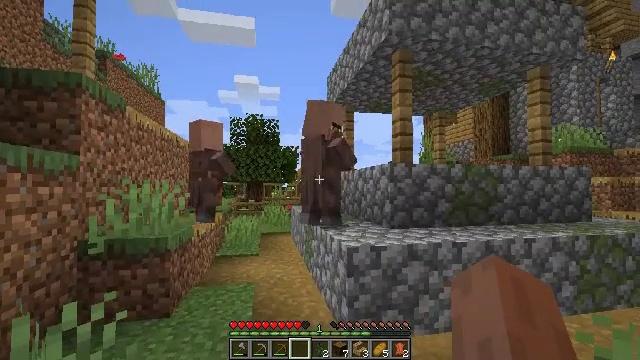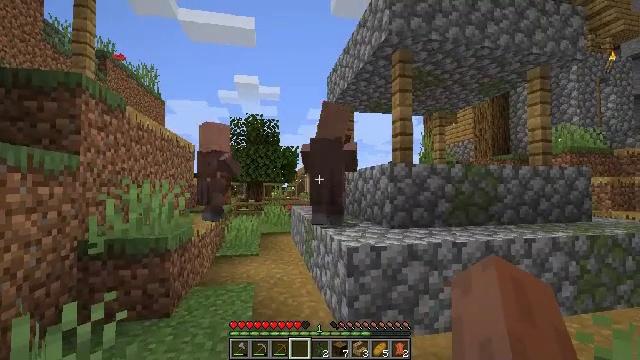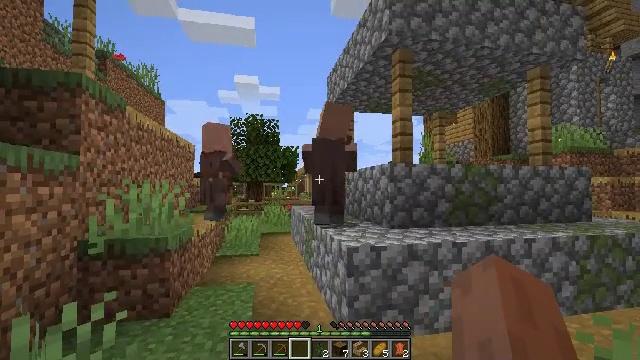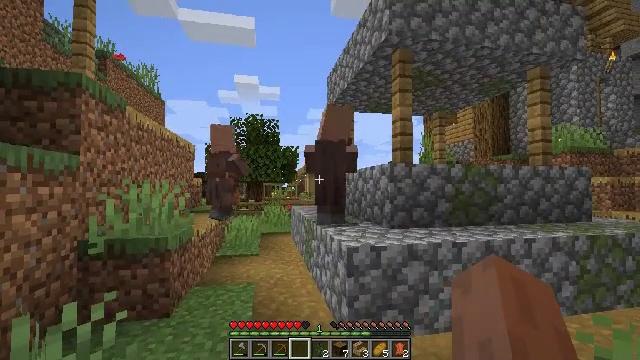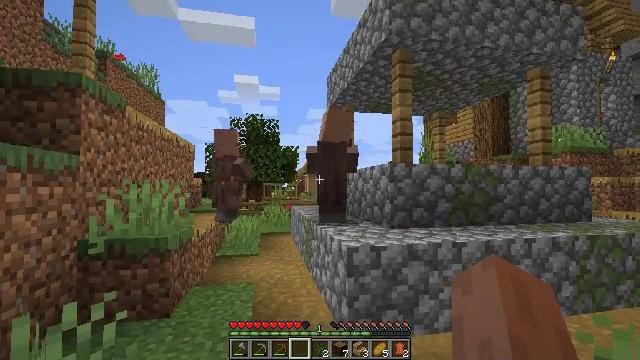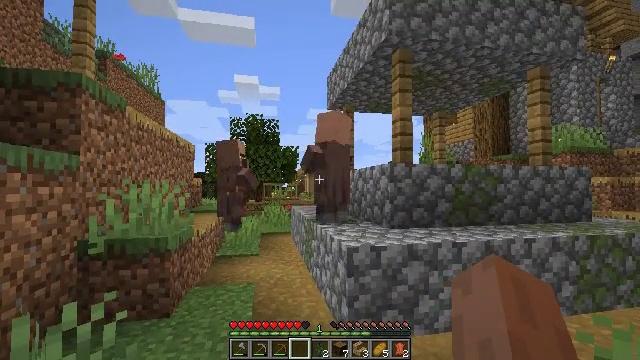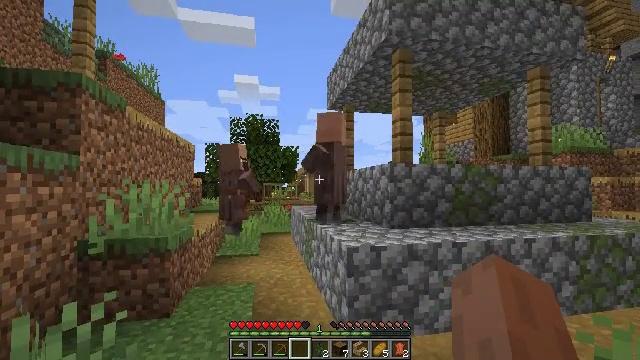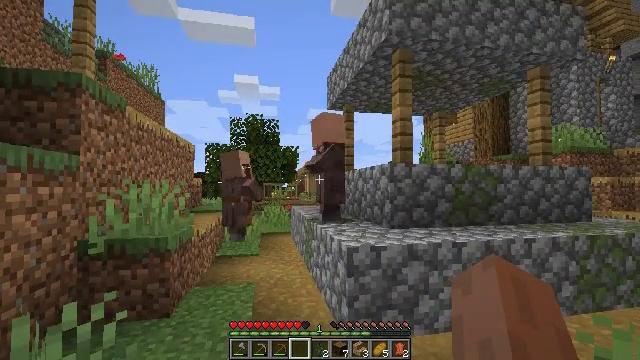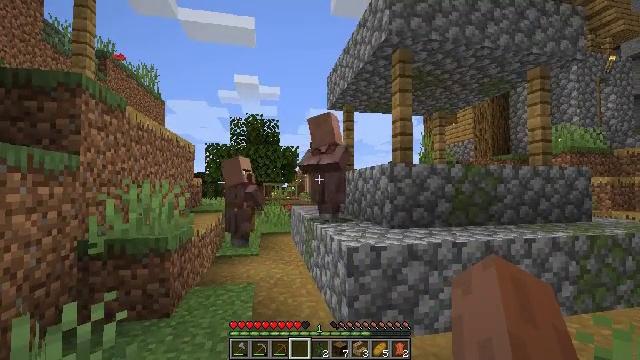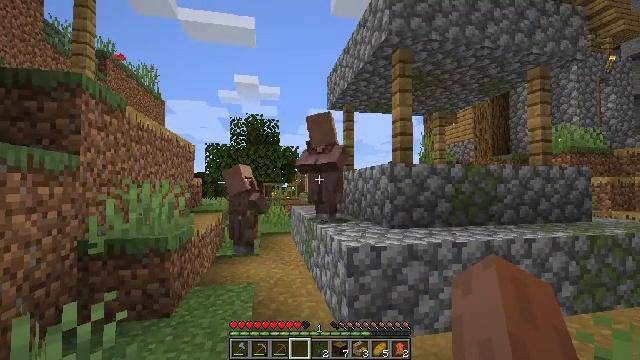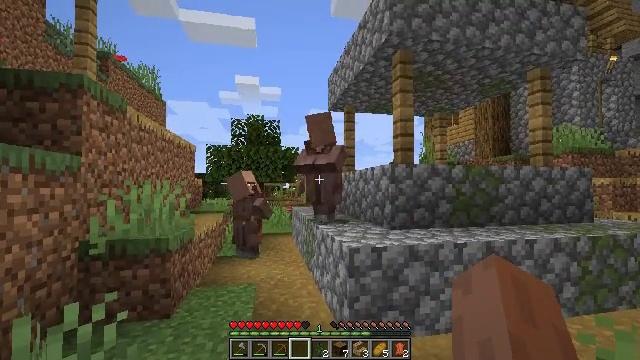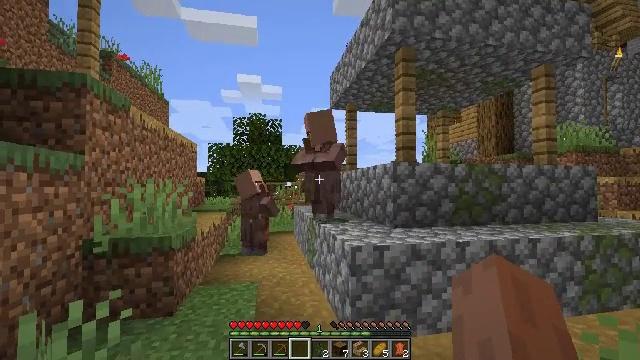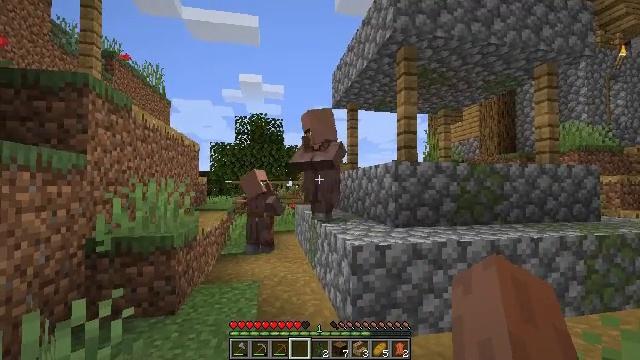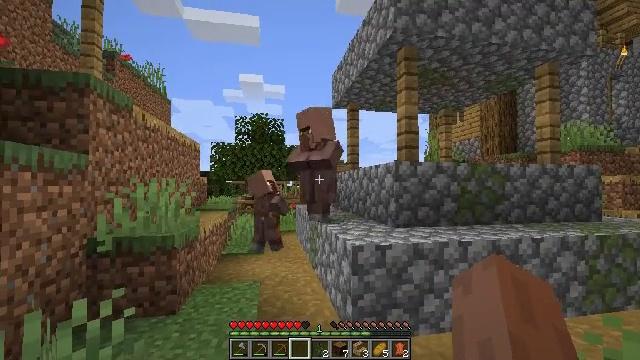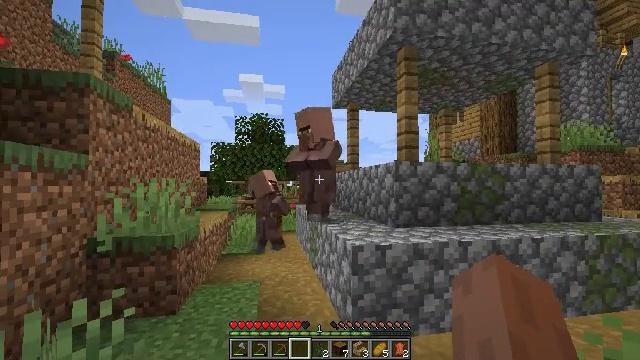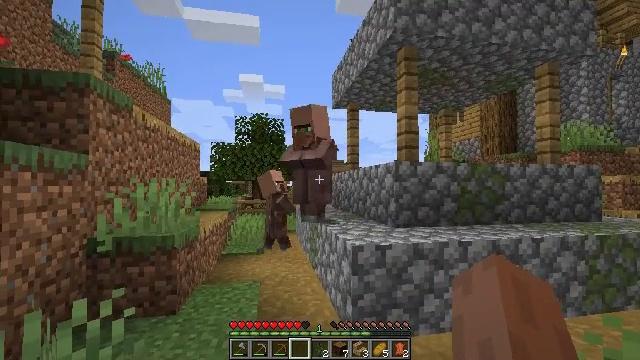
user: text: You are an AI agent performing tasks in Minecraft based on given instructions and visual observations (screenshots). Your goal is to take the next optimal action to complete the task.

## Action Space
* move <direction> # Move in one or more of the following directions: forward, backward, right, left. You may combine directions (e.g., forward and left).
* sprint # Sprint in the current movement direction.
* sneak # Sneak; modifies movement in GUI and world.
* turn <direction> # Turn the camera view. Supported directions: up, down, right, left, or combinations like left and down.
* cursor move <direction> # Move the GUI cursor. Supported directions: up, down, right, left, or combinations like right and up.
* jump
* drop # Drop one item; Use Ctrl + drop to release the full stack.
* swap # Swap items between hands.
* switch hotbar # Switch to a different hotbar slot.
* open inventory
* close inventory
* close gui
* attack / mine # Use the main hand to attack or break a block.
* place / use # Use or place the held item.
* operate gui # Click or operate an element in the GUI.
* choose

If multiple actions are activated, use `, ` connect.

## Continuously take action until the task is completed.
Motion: motion action
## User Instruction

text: Attack the fletching table to break it.
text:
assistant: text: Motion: no_op
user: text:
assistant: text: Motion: use / place
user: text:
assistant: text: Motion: use / place
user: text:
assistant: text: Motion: use / place
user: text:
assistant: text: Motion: use / place
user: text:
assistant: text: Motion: no_op
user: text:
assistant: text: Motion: no_op
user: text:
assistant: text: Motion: no_op
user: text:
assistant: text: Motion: no_op
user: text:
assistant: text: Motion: no_op
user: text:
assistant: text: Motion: no_op
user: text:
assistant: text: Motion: no_op
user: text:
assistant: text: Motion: no_op
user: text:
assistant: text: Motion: no_op
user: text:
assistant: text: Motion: no_op
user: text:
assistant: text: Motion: no_op
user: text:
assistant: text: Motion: no_op
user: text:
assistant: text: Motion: move back
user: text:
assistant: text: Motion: move back
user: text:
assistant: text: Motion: move back
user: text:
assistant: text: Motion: move back, turn left and down
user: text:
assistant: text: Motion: turn left and down
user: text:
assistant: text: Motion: no_op
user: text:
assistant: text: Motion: no_op
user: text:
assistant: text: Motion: turn down
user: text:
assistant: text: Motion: turn down
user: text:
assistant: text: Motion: no_op
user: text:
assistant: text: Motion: no_op
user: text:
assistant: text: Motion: no_op
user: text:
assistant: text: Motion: no_op